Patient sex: M
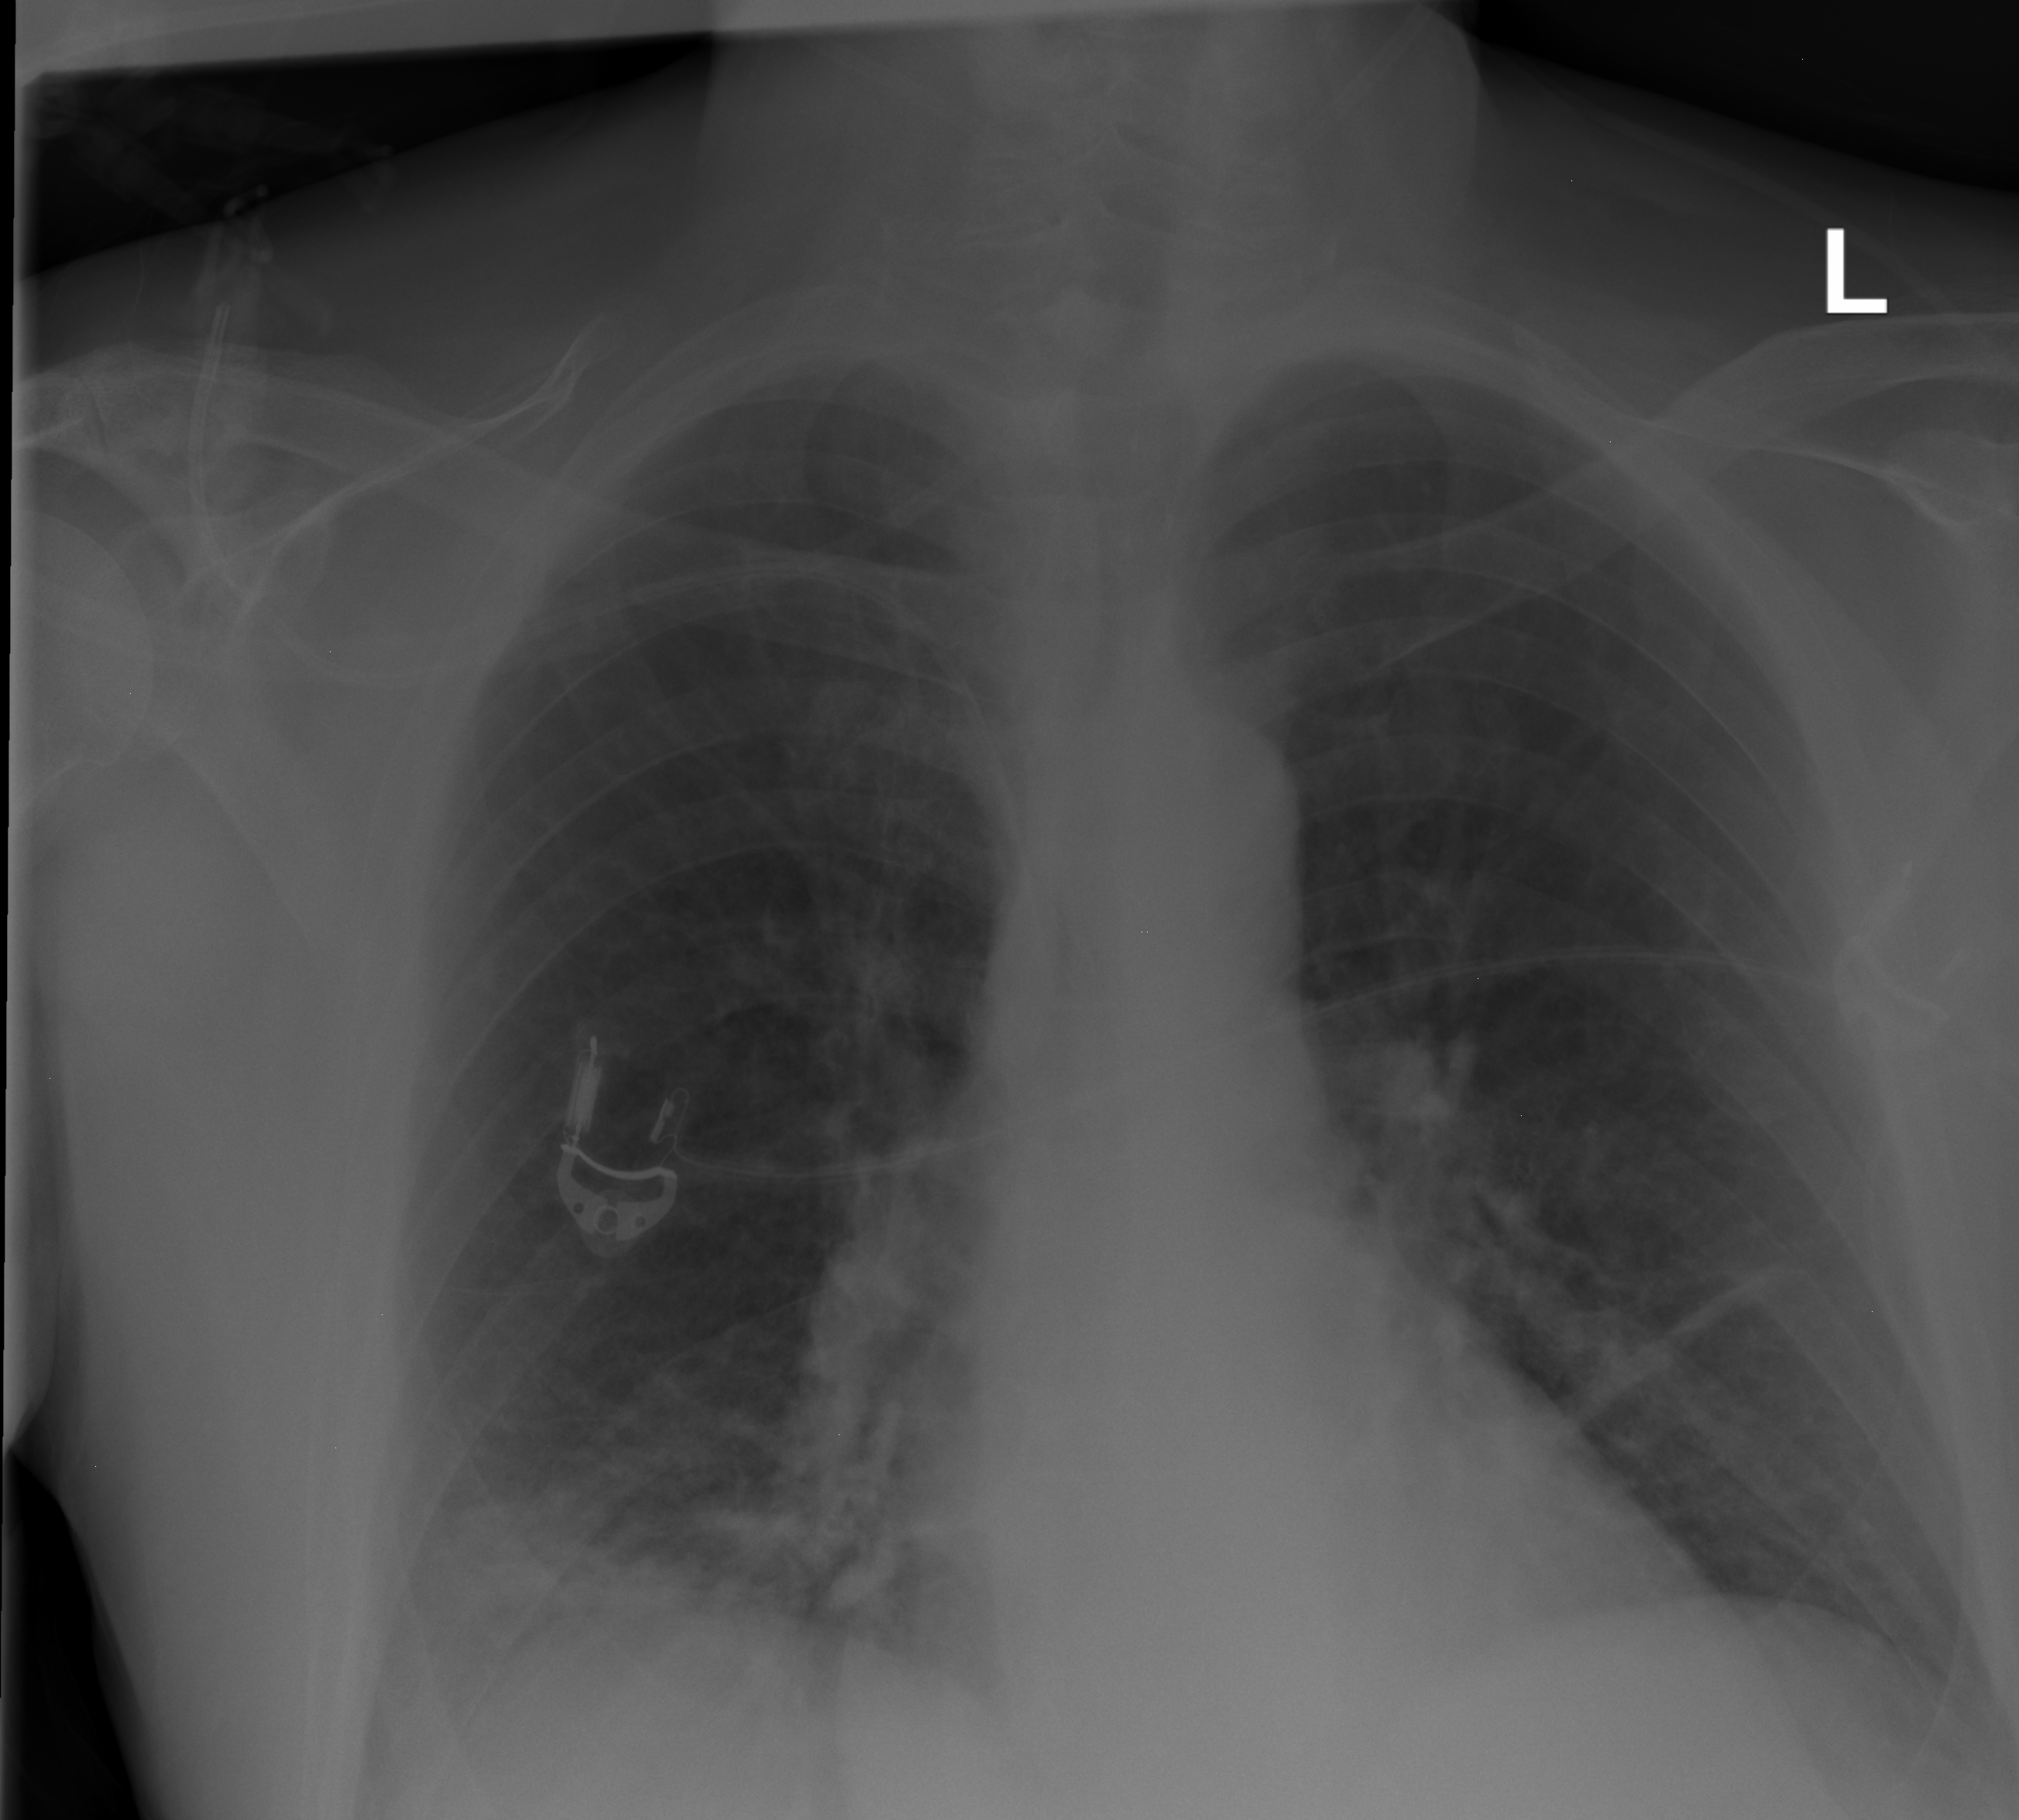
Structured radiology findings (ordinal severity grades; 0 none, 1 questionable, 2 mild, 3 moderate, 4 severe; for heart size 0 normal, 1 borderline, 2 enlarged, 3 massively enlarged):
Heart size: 0
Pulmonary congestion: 0
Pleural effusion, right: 2
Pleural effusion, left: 0
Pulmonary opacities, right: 2
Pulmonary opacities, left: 0
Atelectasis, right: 2
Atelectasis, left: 1